Interaction volume radius: 5 \u00c5
Interaction volume height: 20 \u00c5
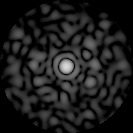
Disorder parameter: 0.8149